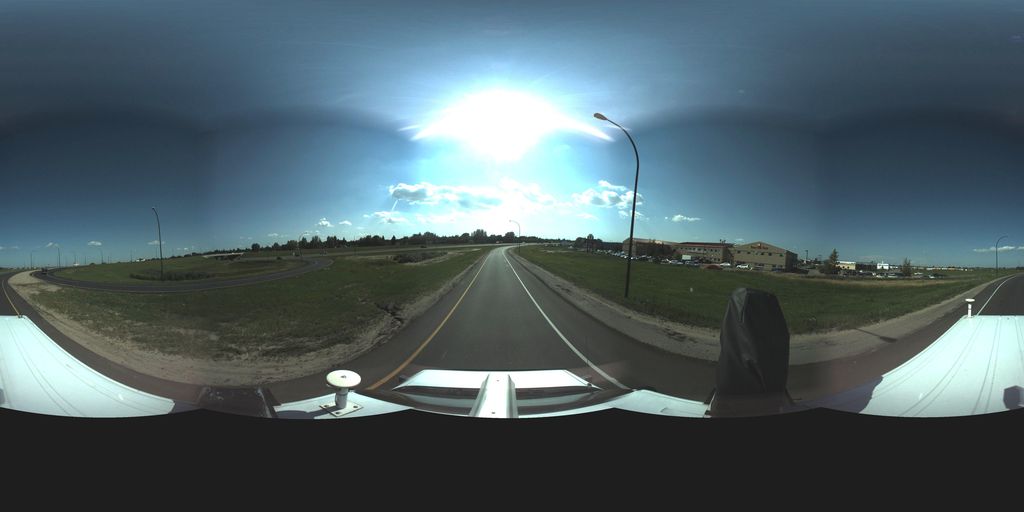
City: saskatoon